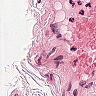
Metastatic tissue present: no